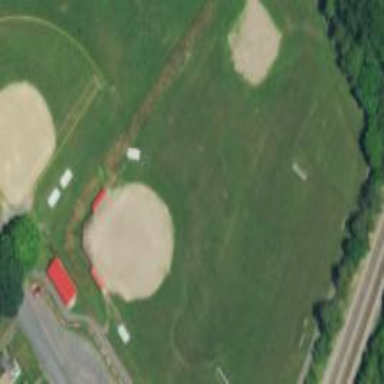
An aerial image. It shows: Baseball pitch for leisure and sports activities.